Question: I have a script that I've been working on, which reads a specified directory, locates multiple .CSV files, and executes some logic for each of the .CSV files and ultimately renames them .csv.archived . I'm trying to handle this as cleanly as possible, but I am making a mess.
The issue at hand, is that I cannot seem to figure out how to pass the individual file names through to strings for purposes of renaming the existing file. The process loops through fine, and the files ultimately get renamed but I get the following error:

'''
#set the location where the .CSV files will be pulled from
$Filecsv = get-childitem "\SERVER\Audit Test" -recurse | where {$_.extension -eq ".csv"} | % {
$_.Name
}
'''
In the code above, my thoughts are that $_.Name is where I (believe I) am pulling the file name of each file. At the end of this next block, the file is renamed with the file name.
'''
#for each file found in the directory
ForEach ($item in $Filecsv) {
#count the times we've looped through
"Iterations : " + $iterations
# get the date and time from the system
$datetime = get-date -f MMddyy-hhmmtt
# rename the file
rename-item -path ("\SERVER\Audit Test" + $_.Name ) -newname ($filename + $datetime + ".csv.archived")
$iterations ++
}
'''
I think the process is fubar'd here:
'''
rename-item -path ("\SERVER\Audit Test" + $_.Name )
'''
I've gutted the irrelevant code for testing purposes, and would be happy if someone could tell me that I am doing something wrong, and that I am not crazy.
I am not sure that I properly understand the way that the ForEach loop works, TechNet helps: <URL>
But doesn't answer my particular question.
Anyone care to shed some light?
Thanks! Here's the full script:
'''
$iterations = 1
#set the location where the .CSV files will be pulled from
$Filecsv = get-childitem "\SERVER\Audit Test" -recurse | where {$_.extension -eq ".csv"} | % {
$_.Name
}
#check to see if files exist, if not exit cleanly
#for each file found in the directory
ForEach ($item in $Filecsv) {
#count the times we've looped through
"Iterations : " + $iterations
# get the date and time from the system
$datetime = get-date -f MMddyy-hhmmtt
# rename the file
rename-item -path ("\SERVER\Audit Test" + $_.Name ) -newname ($_.Name + $datetime + ".csv.archived")
$iterations ++
}
'''
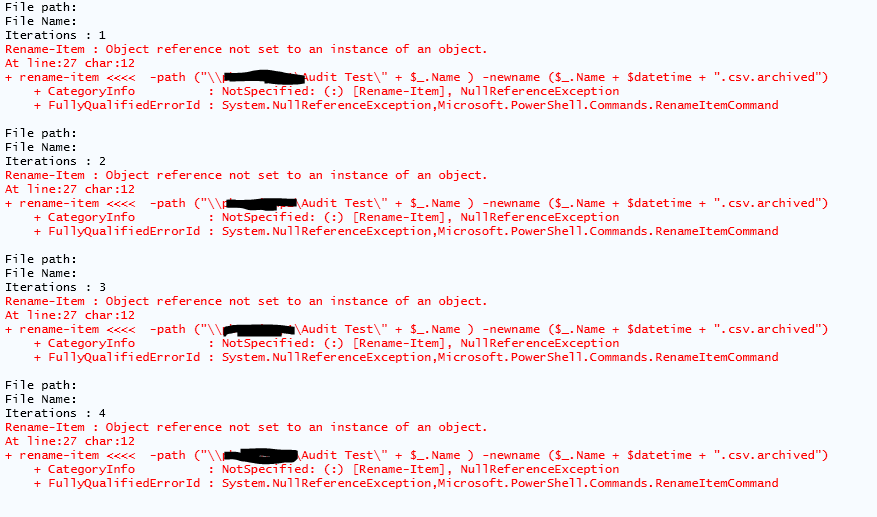
Answer: If it were me I'd work with the files as objects and not just a string for their name. So I'd do something like this:
'''
#set the location where the .CSV files will be pulled from
$Filecsv = get-childitem "\SERVER\Audit Test" -recurse | where {$_.extension -eq ".csv"}
#for each file found in the directory
ForEach ($item in $Filecsv) {
#count the times we've looped through
"Iterations : $iterations"
# get the date and time from the system
$datetime = get-date -f MMddyy-hhmmtt
# rename the file
$NewName = $item.fullname -replace ".csv$","$datetime.csv.archived"
$Item.MoveTo($NewName)
$iterations ++
}
'''
That takes each file, sets up a new name by replacing the '.csv' at the end with the '$datetime.csv.archived' that you want, and then moves the file to the new name effectively renaming it.
Also, if you want the Name property for each item instead of doing a 'ForEach{$_.Name}' you are probably better off doing 'Select -Expand Name'